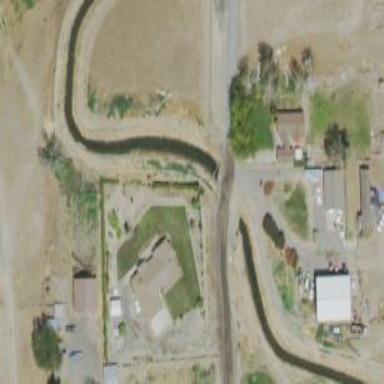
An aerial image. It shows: Canal culvert running through tunnel.